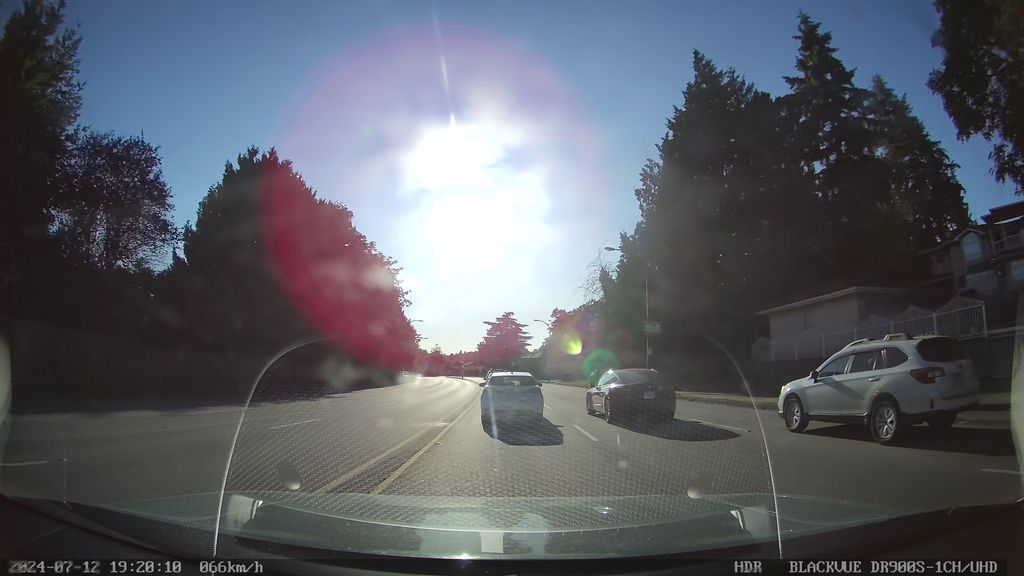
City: vancouver